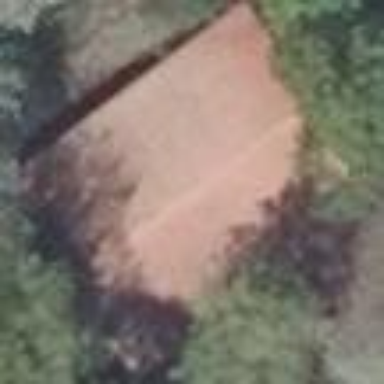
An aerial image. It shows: Gabled building with red roof.